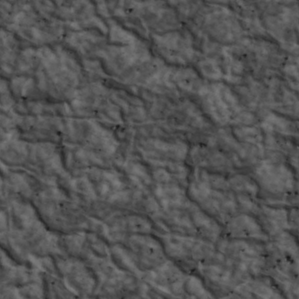
Label: non_frost